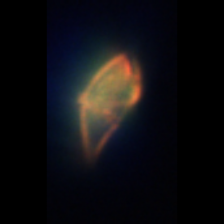
Taxon: Gymnodinium
Group: Dinoflagellates